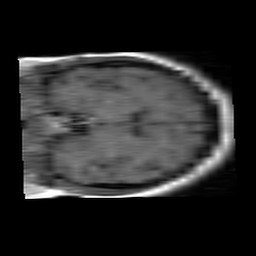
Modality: T1w
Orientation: coronal
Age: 49
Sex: female
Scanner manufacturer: philips
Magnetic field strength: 1.5 T
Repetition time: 0.5279 s
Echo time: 0.011 s